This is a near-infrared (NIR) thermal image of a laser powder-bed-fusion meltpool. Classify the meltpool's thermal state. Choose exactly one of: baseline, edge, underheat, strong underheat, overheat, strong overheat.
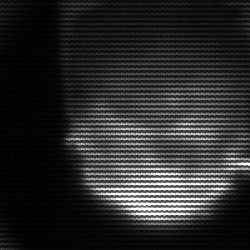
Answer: edge